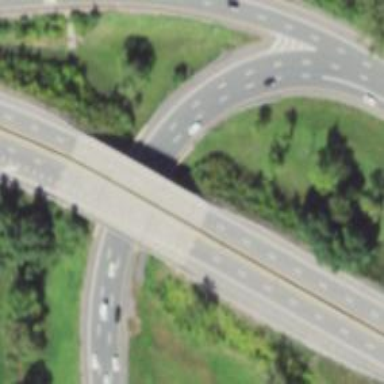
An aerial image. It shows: Motorway junction.